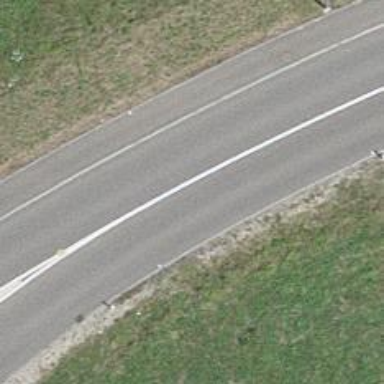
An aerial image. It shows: Tertiary road.